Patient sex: F
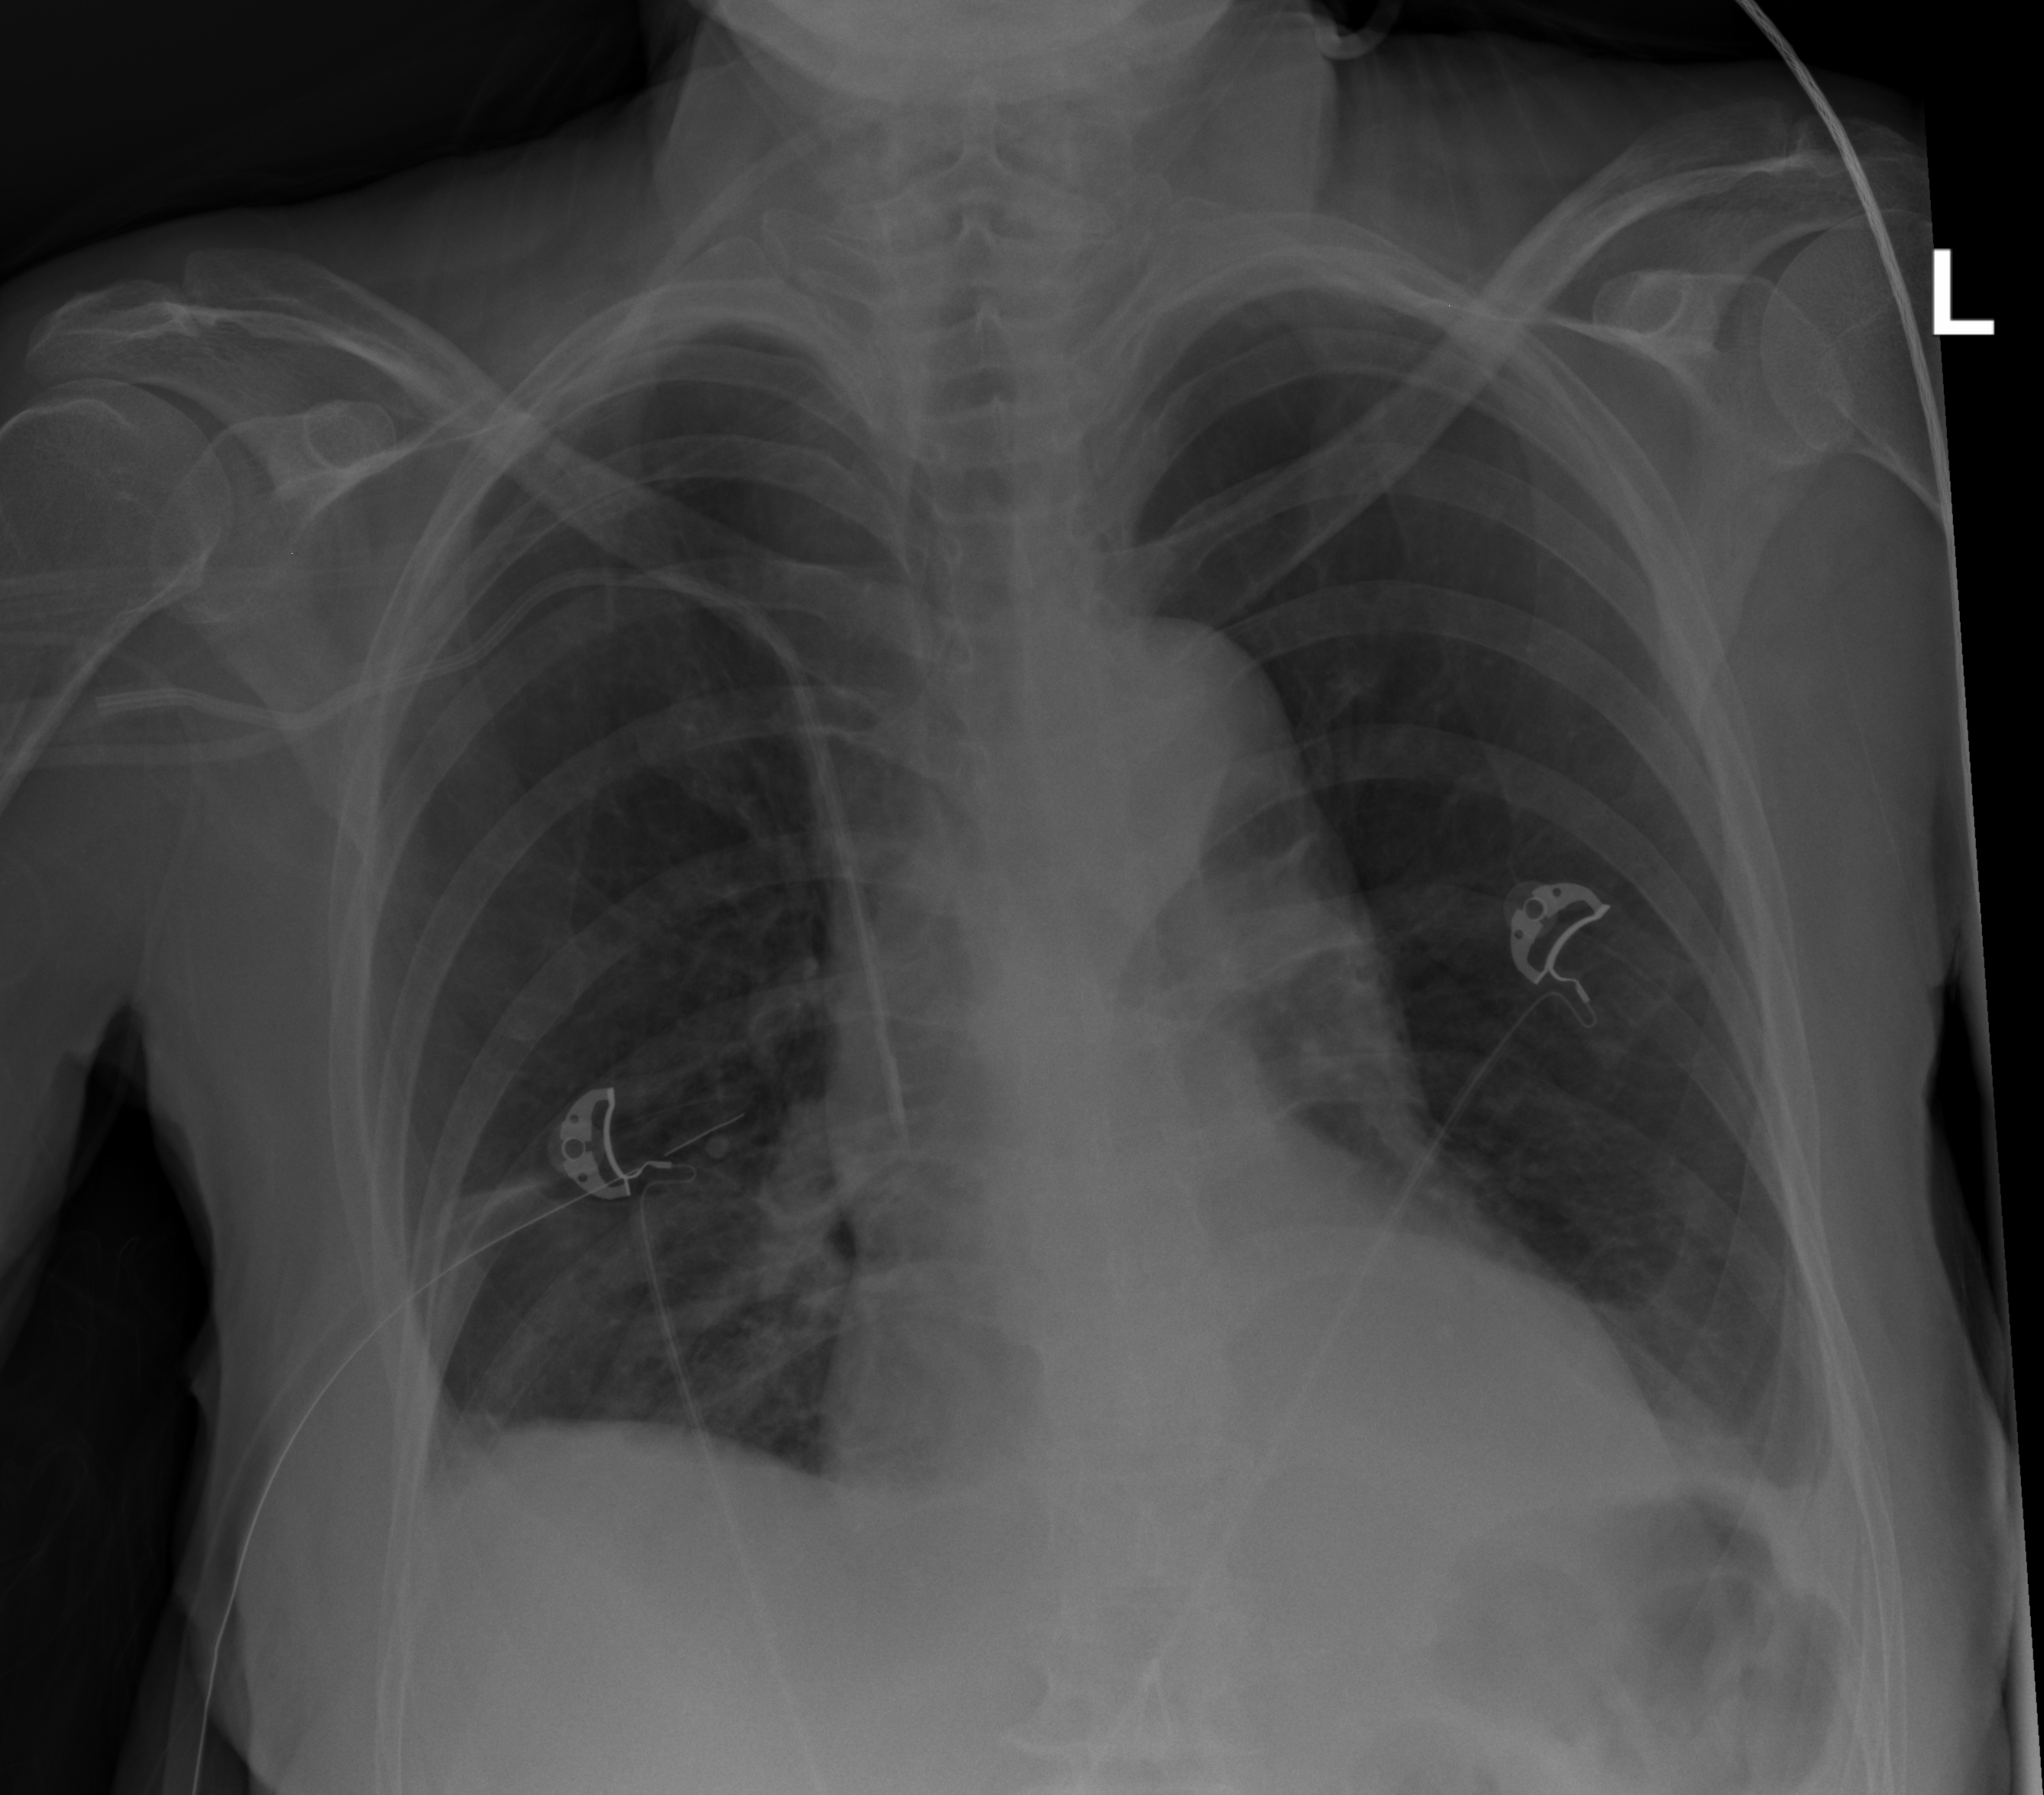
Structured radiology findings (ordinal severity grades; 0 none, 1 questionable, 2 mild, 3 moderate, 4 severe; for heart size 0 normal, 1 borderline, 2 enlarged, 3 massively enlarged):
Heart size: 0
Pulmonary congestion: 0
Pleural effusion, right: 2
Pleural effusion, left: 2
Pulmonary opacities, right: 0
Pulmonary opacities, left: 0
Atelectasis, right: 2
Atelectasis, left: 2